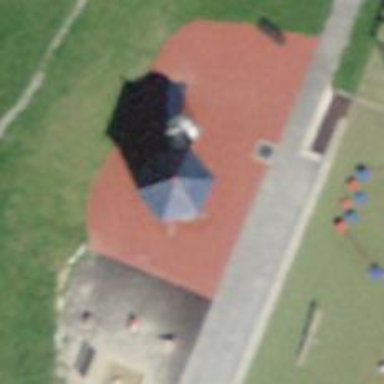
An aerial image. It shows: Playground with springy equipment.